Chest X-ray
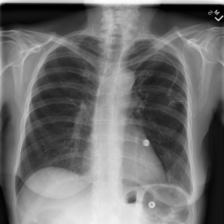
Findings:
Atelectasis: negative
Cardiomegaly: negative
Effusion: positive
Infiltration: positive
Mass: negative
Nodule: negative
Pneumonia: negative
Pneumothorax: negative
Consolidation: negative
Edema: negative
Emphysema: negative
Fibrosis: negative
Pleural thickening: negative
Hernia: negative